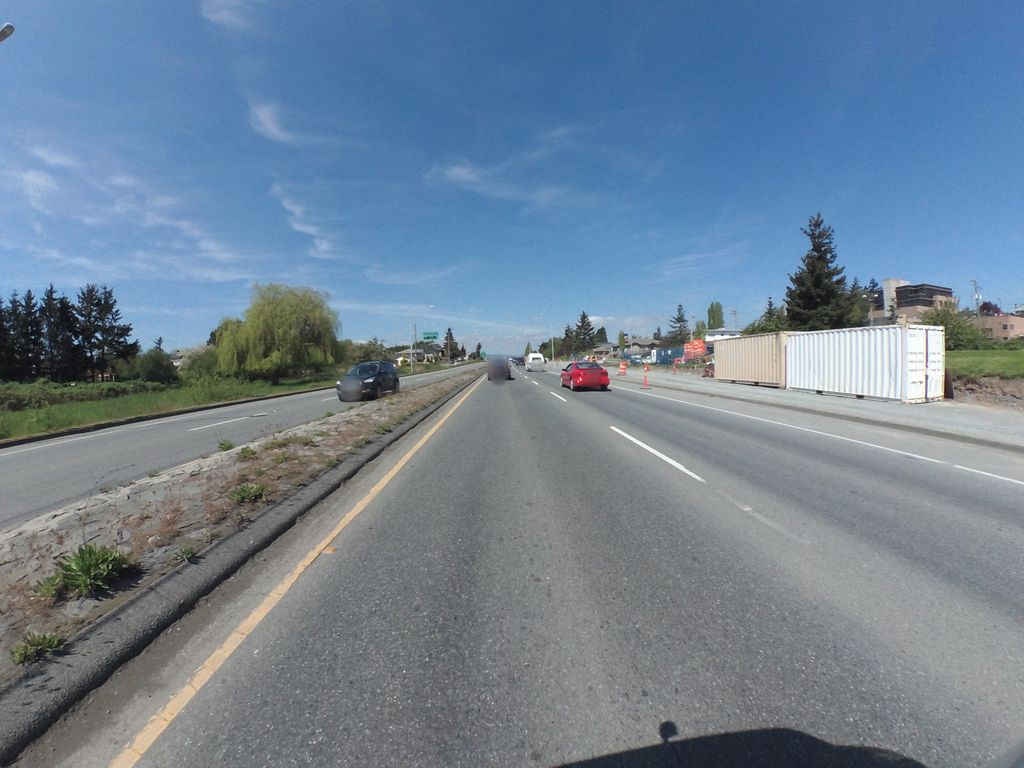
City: victoria